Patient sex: F
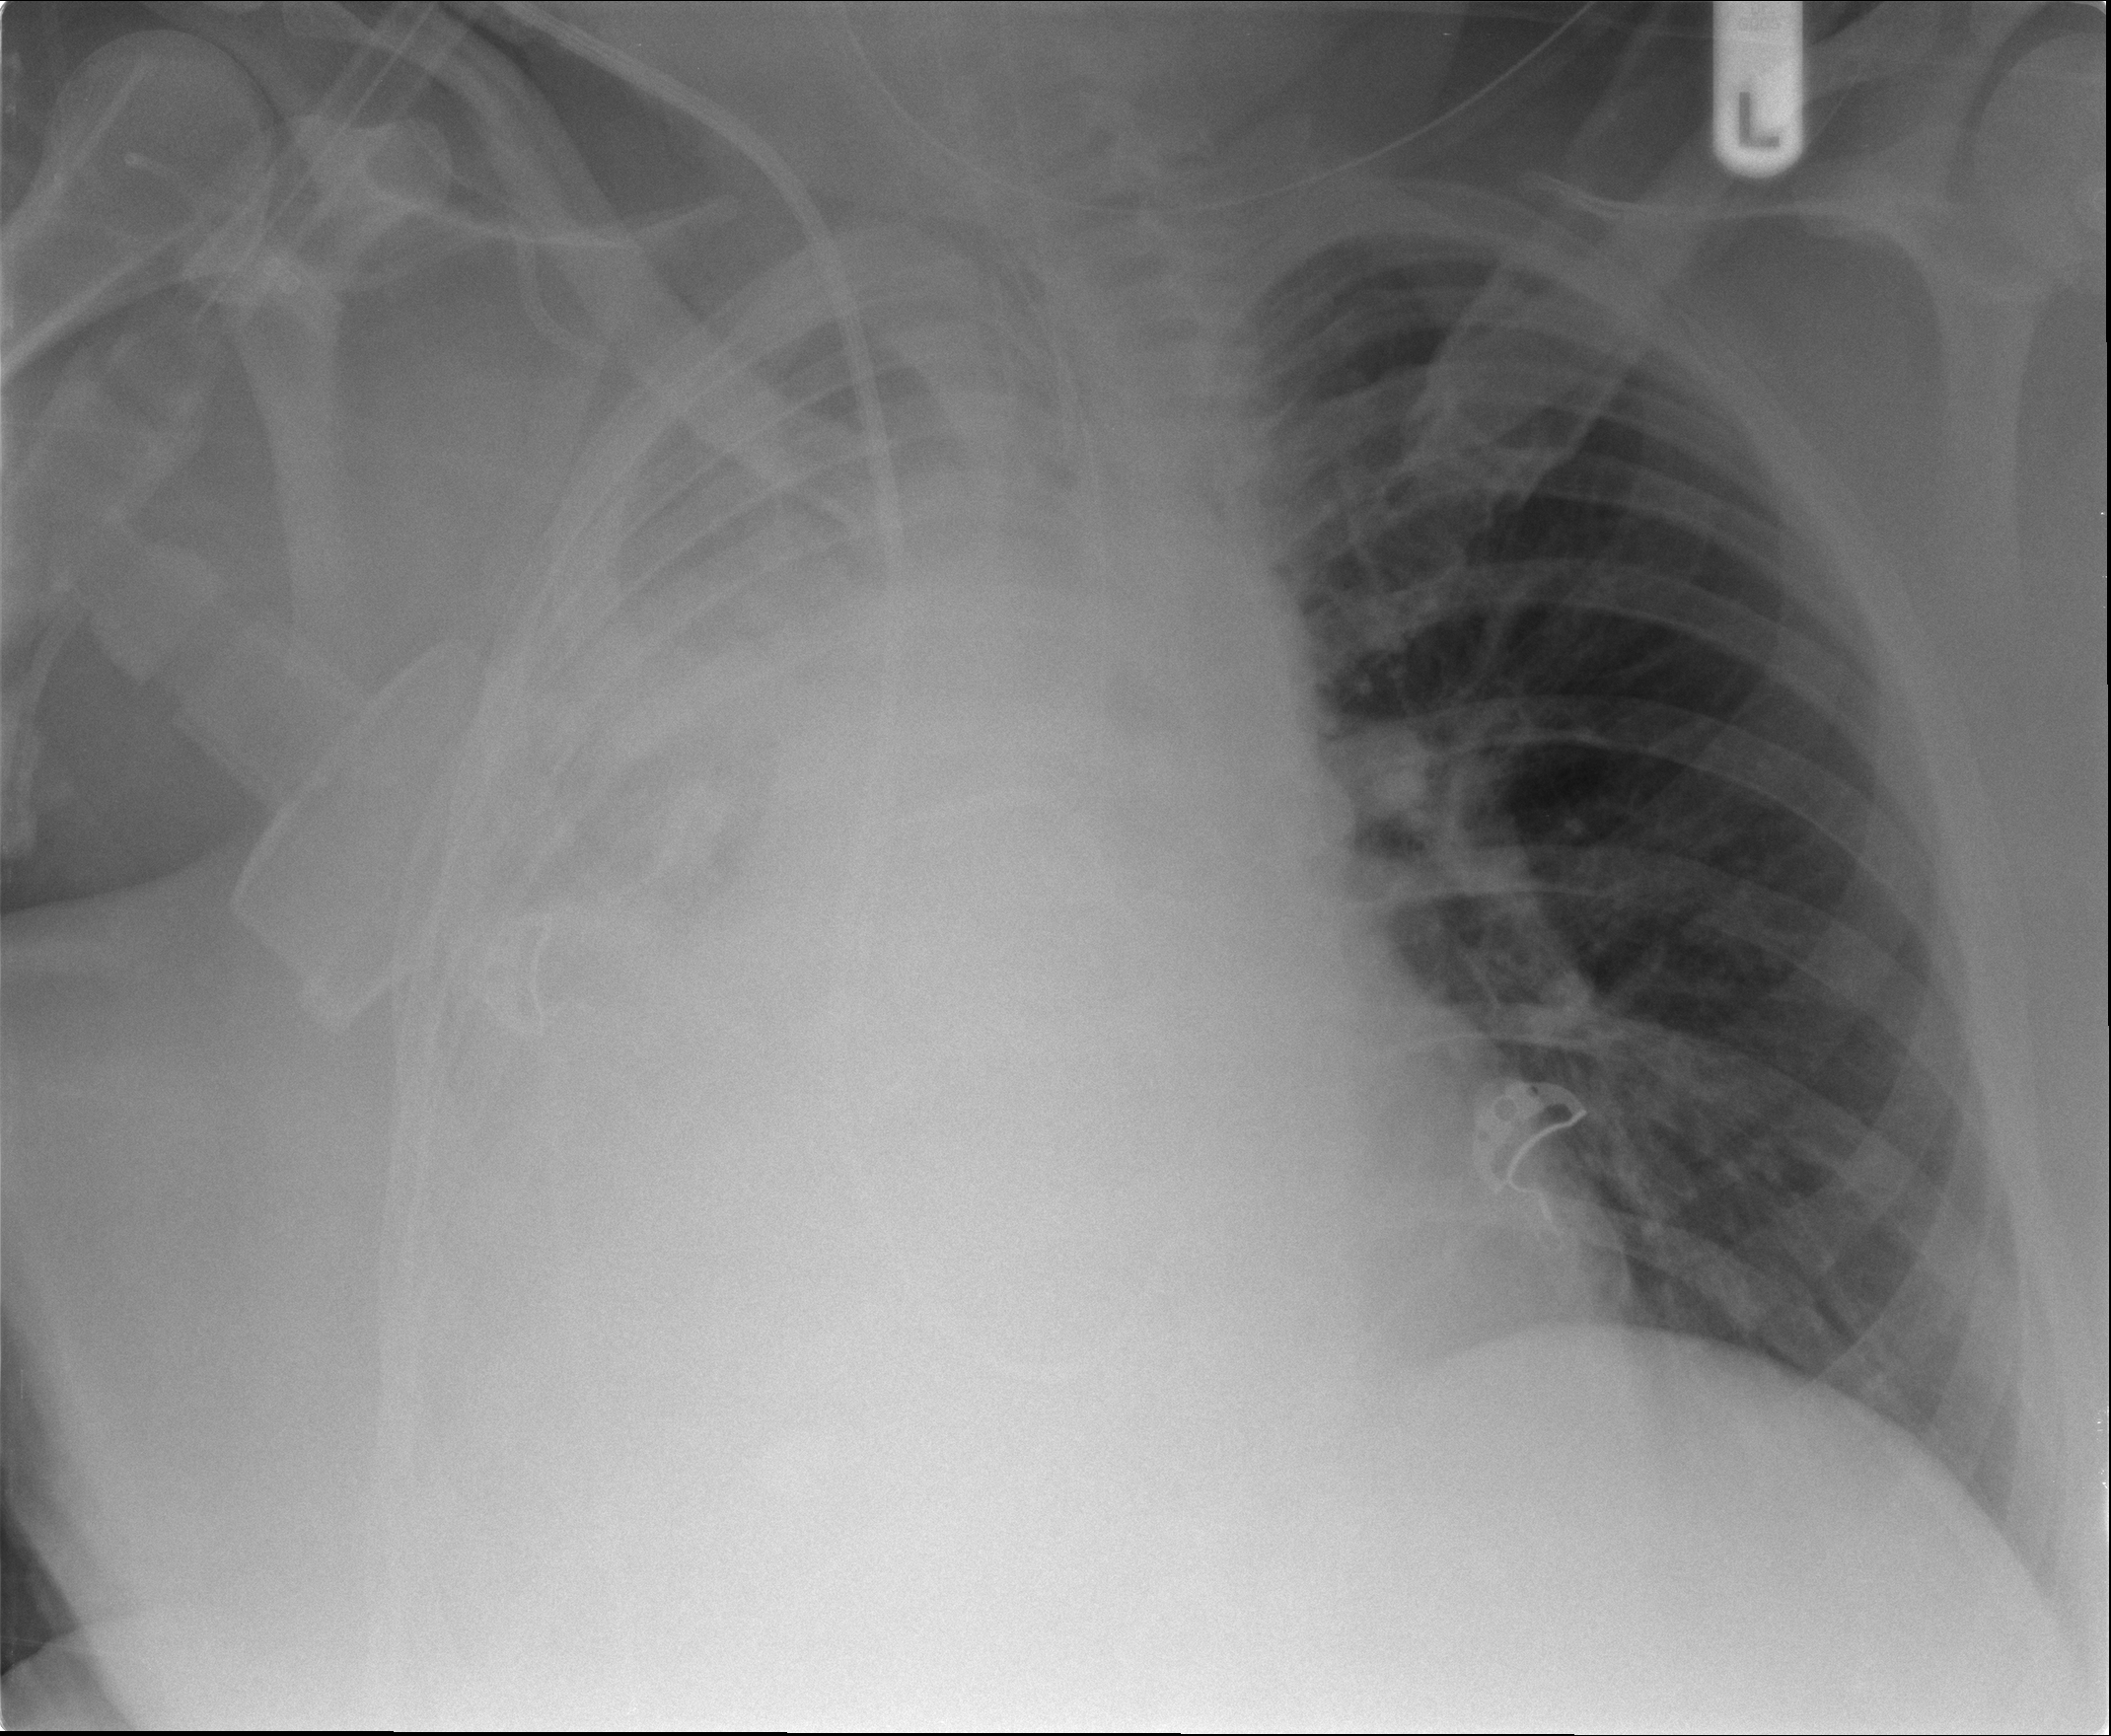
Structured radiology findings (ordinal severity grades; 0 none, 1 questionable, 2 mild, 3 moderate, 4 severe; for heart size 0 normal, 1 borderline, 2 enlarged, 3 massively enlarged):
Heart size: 2
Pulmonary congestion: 2
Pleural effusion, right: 2
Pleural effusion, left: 1
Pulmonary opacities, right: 2
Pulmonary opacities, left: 0
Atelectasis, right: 4
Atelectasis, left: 0